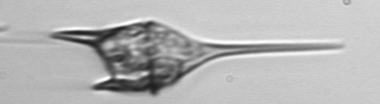
Label: Tripos_lineatus